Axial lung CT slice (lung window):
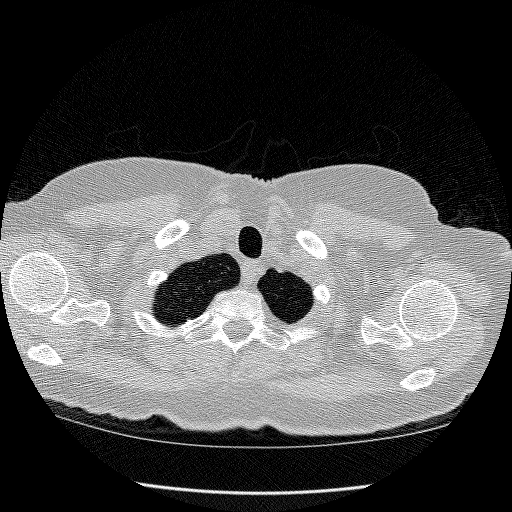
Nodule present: no